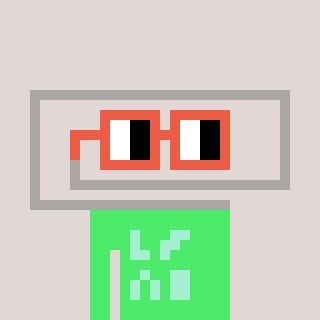
a pixel art character with square orange glasses, a paperclip-shaped head and a teal-colored body on a warm background